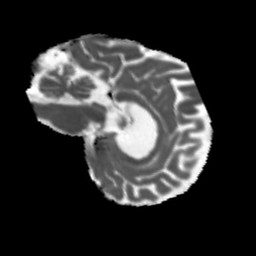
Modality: MD
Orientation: sagittal
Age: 75
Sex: male
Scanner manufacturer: siemens
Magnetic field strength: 3 T
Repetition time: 5.47 s
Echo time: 0.0854 s